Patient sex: M
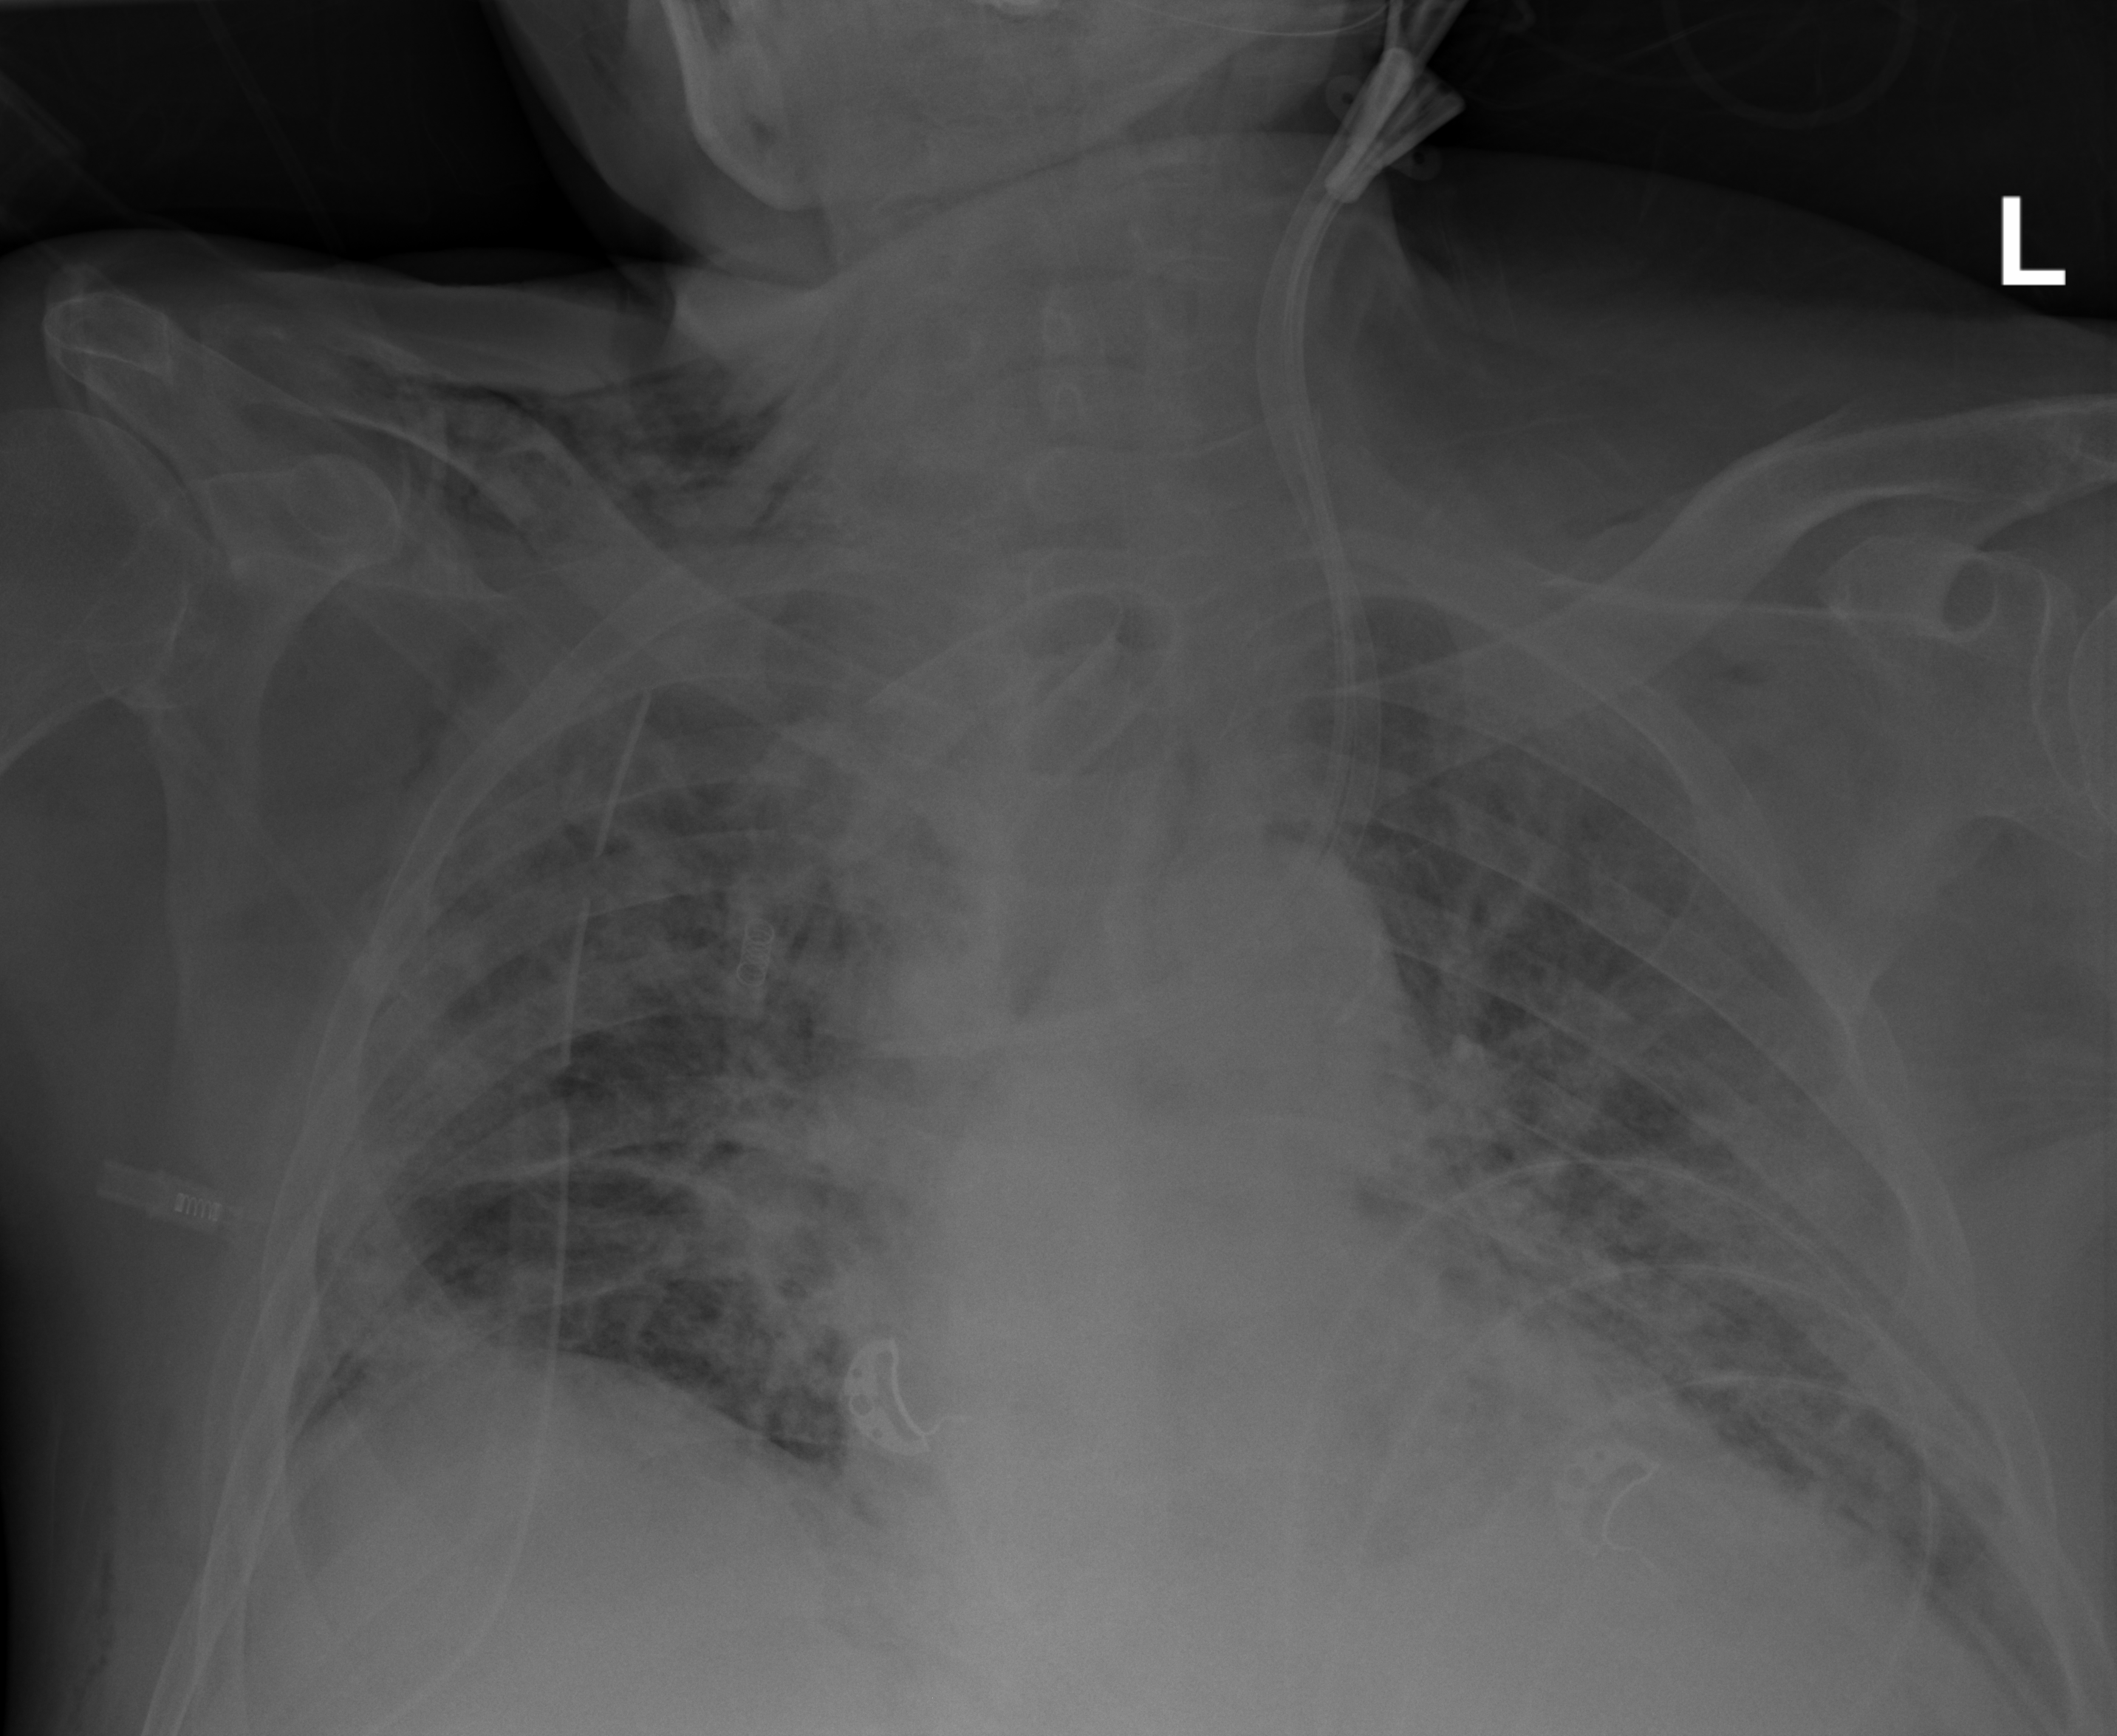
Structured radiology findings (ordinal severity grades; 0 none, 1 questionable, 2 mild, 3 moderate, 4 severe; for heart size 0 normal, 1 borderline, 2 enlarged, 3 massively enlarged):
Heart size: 2
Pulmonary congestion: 2
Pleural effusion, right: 2
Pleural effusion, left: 0
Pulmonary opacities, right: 3
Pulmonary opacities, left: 3
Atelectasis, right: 2
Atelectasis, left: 2